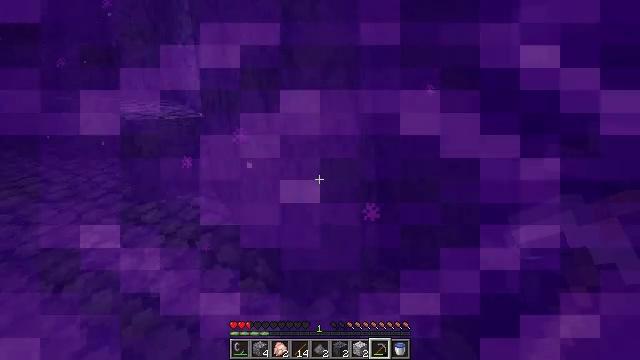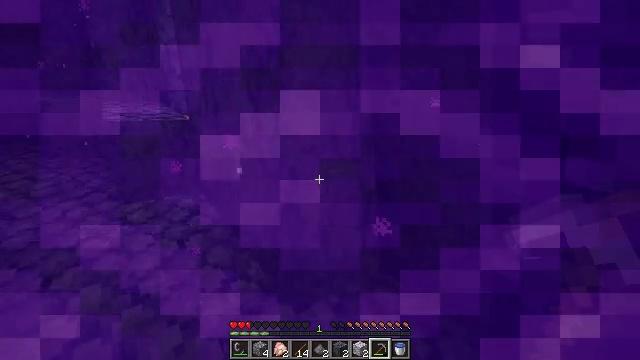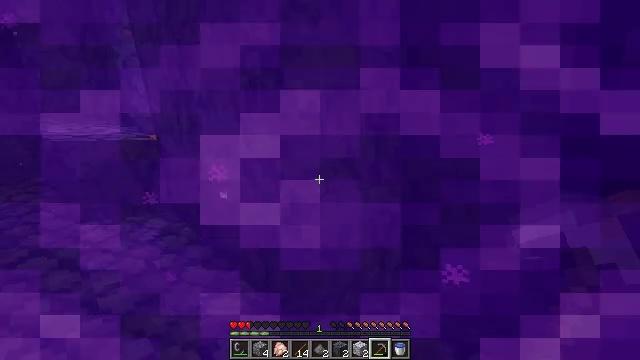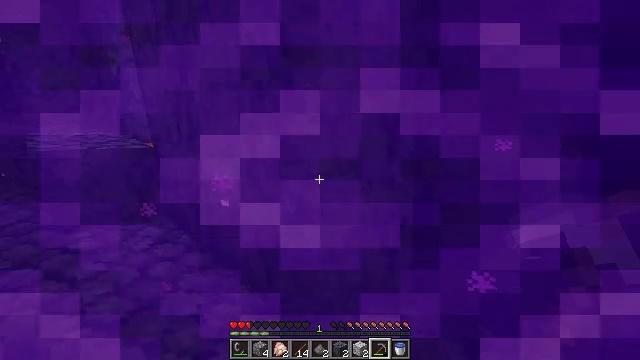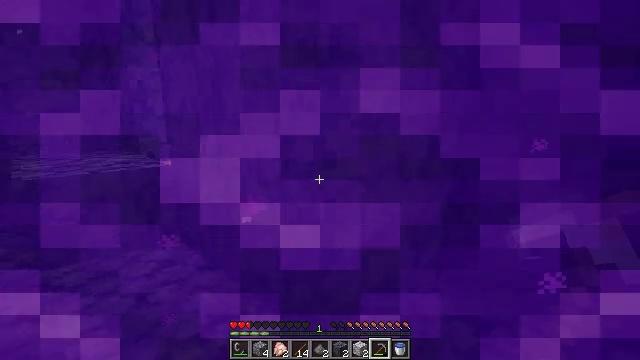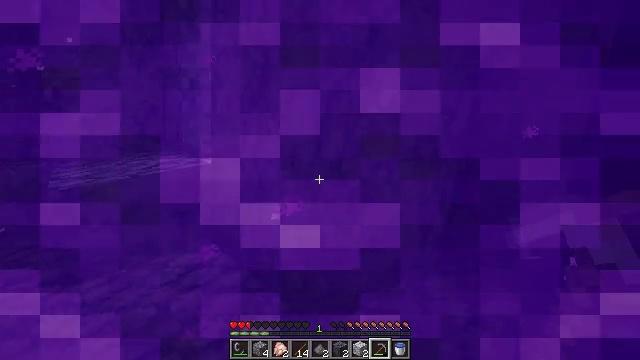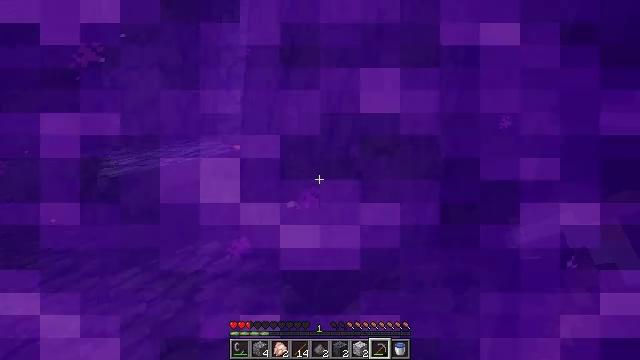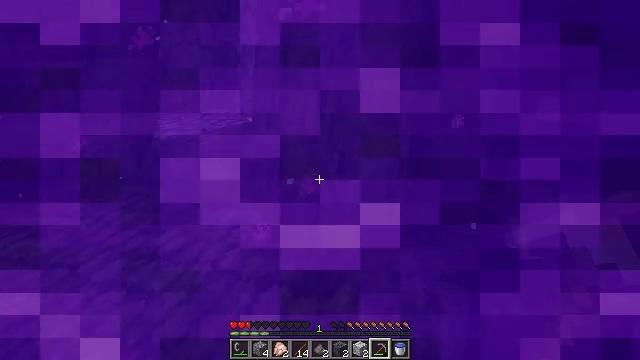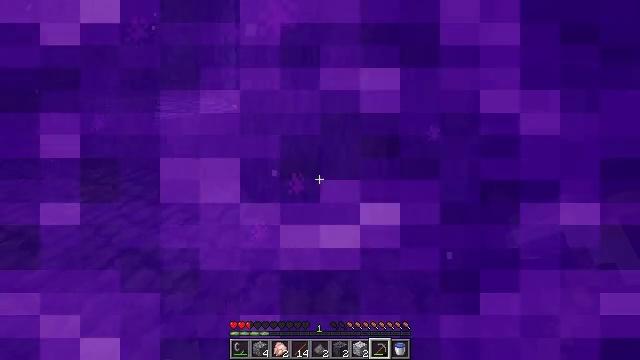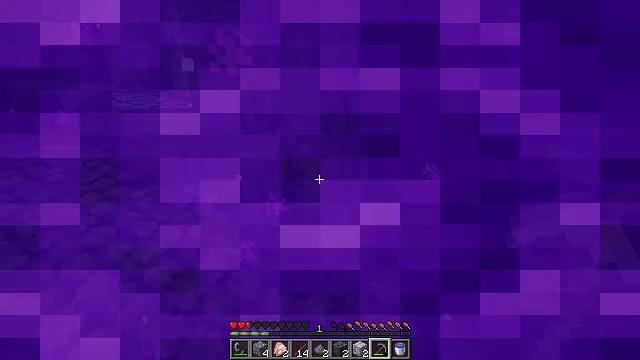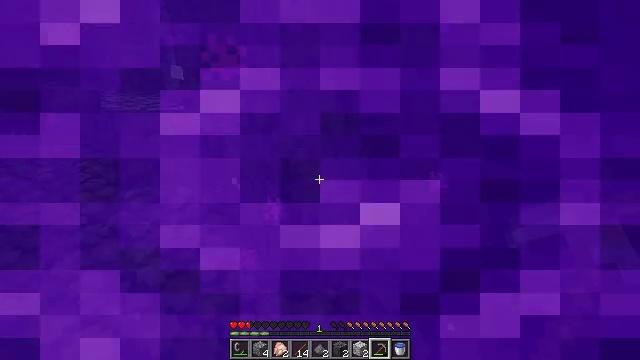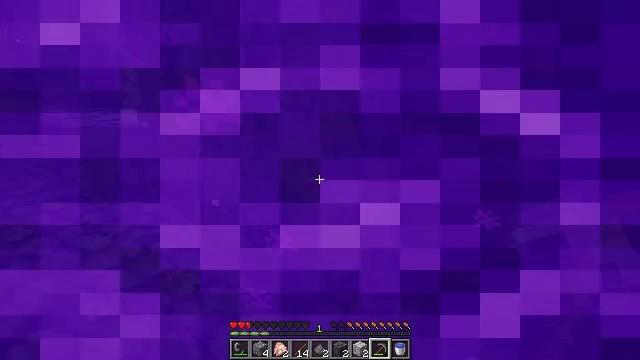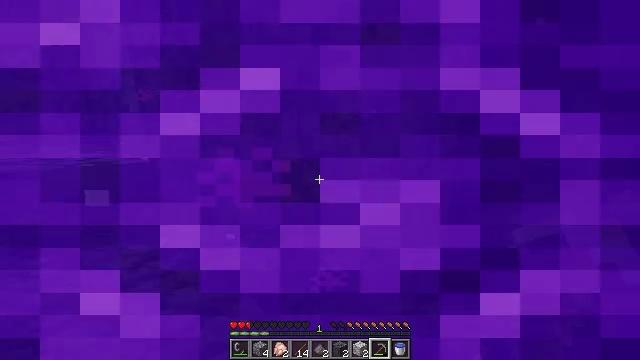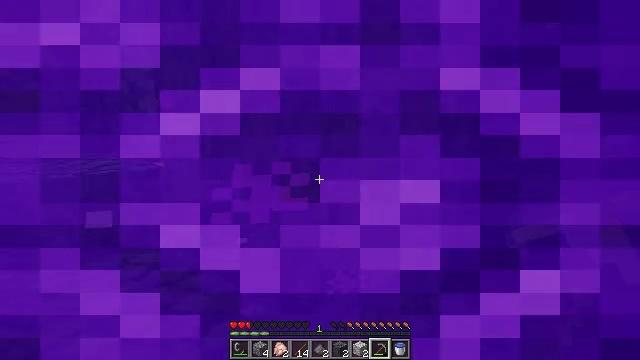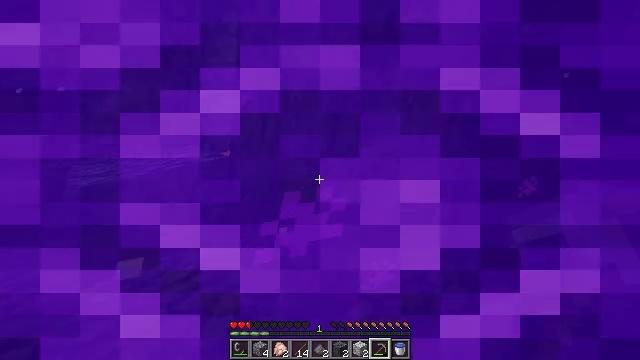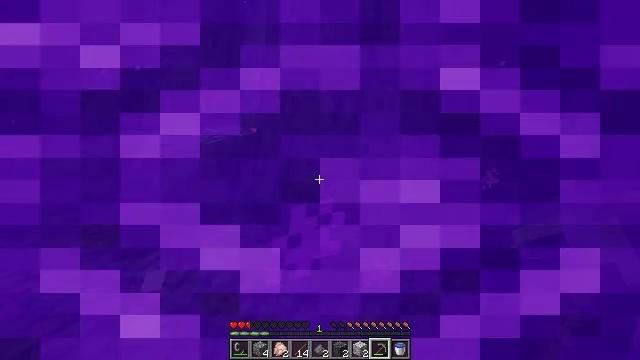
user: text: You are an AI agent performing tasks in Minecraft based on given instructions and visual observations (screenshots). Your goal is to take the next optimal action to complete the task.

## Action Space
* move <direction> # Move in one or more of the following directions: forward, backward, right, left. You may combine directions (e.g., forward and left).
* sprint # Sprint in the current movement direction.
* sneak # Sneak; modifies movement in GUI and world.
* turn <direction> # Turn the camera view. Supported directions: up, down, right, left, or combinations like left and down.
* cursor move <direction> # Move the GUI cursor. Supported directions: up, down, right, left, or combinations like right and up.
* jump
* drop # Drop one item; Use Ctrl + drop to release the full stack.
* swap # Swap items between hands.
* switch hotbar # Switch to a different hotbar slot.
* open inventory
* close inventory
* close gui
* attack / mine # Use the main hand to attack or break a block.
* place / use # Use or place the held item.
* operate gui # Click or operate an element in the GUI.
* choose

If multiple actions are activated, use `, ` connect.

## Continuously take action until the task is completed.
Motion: motion action
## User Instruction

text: Obtain basalt from the terrain.
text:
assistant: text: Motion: no_op
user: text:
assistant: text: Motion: no_op
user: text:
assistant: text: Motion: no_op
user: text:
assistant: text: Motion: no_op
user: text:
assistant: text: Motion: no_op
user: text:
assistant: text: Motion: no_op
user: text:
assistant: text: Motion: no_op
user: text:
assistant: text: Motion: no_op
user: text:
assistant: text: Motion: no_op
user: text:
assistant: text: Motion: no_op
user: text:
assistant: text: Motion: no_op
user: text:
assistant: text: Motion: no_op
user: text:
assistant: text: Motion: no_op
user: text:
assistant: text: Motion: no_op
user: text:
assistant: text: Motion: no_op
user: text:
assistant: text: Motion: no_op
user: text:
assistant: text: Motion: no_op
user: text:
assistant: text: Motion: no_op
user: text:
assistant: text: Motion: no_op
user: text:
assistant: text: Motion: no_op
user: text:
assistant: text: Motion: no_op
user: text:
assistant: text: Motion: no_op
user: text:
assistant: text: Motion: no_op
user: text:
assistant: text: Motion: no_op
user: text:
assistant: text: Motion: no_op
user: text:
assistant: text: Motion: no_op
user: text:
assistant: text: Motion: no_op
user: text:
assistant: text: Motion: no_op
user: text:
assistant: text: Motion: no_op
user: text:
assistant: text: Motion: no_op